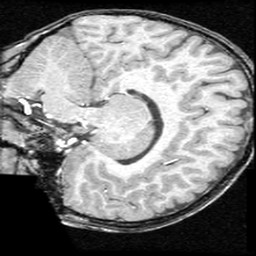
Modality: T1w
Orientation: sagittal
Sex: male
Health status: ill
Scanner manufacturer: ge
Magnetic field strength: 1.5 T
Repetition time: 21 s
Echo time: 0.008 s